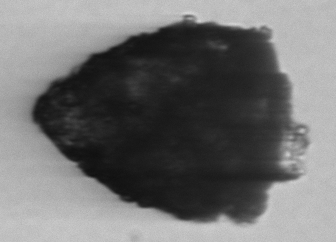
Label: Stenosemella_morphotype1